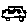
Label: car